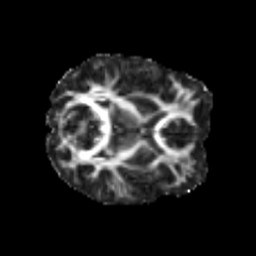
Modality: FA
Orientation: axial
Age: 25
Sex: female
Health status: healthy
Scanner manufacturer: siemens
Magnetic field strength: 3 T
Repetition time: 3.6 s
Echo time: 0.0964 s